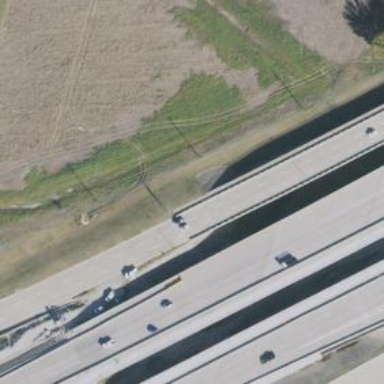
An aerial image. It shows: There is secondary road bridge with frontage road.